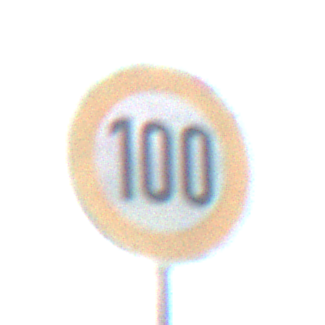
Verkehrszeichen: Geschwindigkeit100
Umgebung: Outdoor, Nature
Tageszeit: Night
Wetter: Clear
Licht: Natural
Jahreszeit: NotSpecified
Kontrast: HighContrast